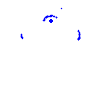
Particle: proton